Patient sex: M
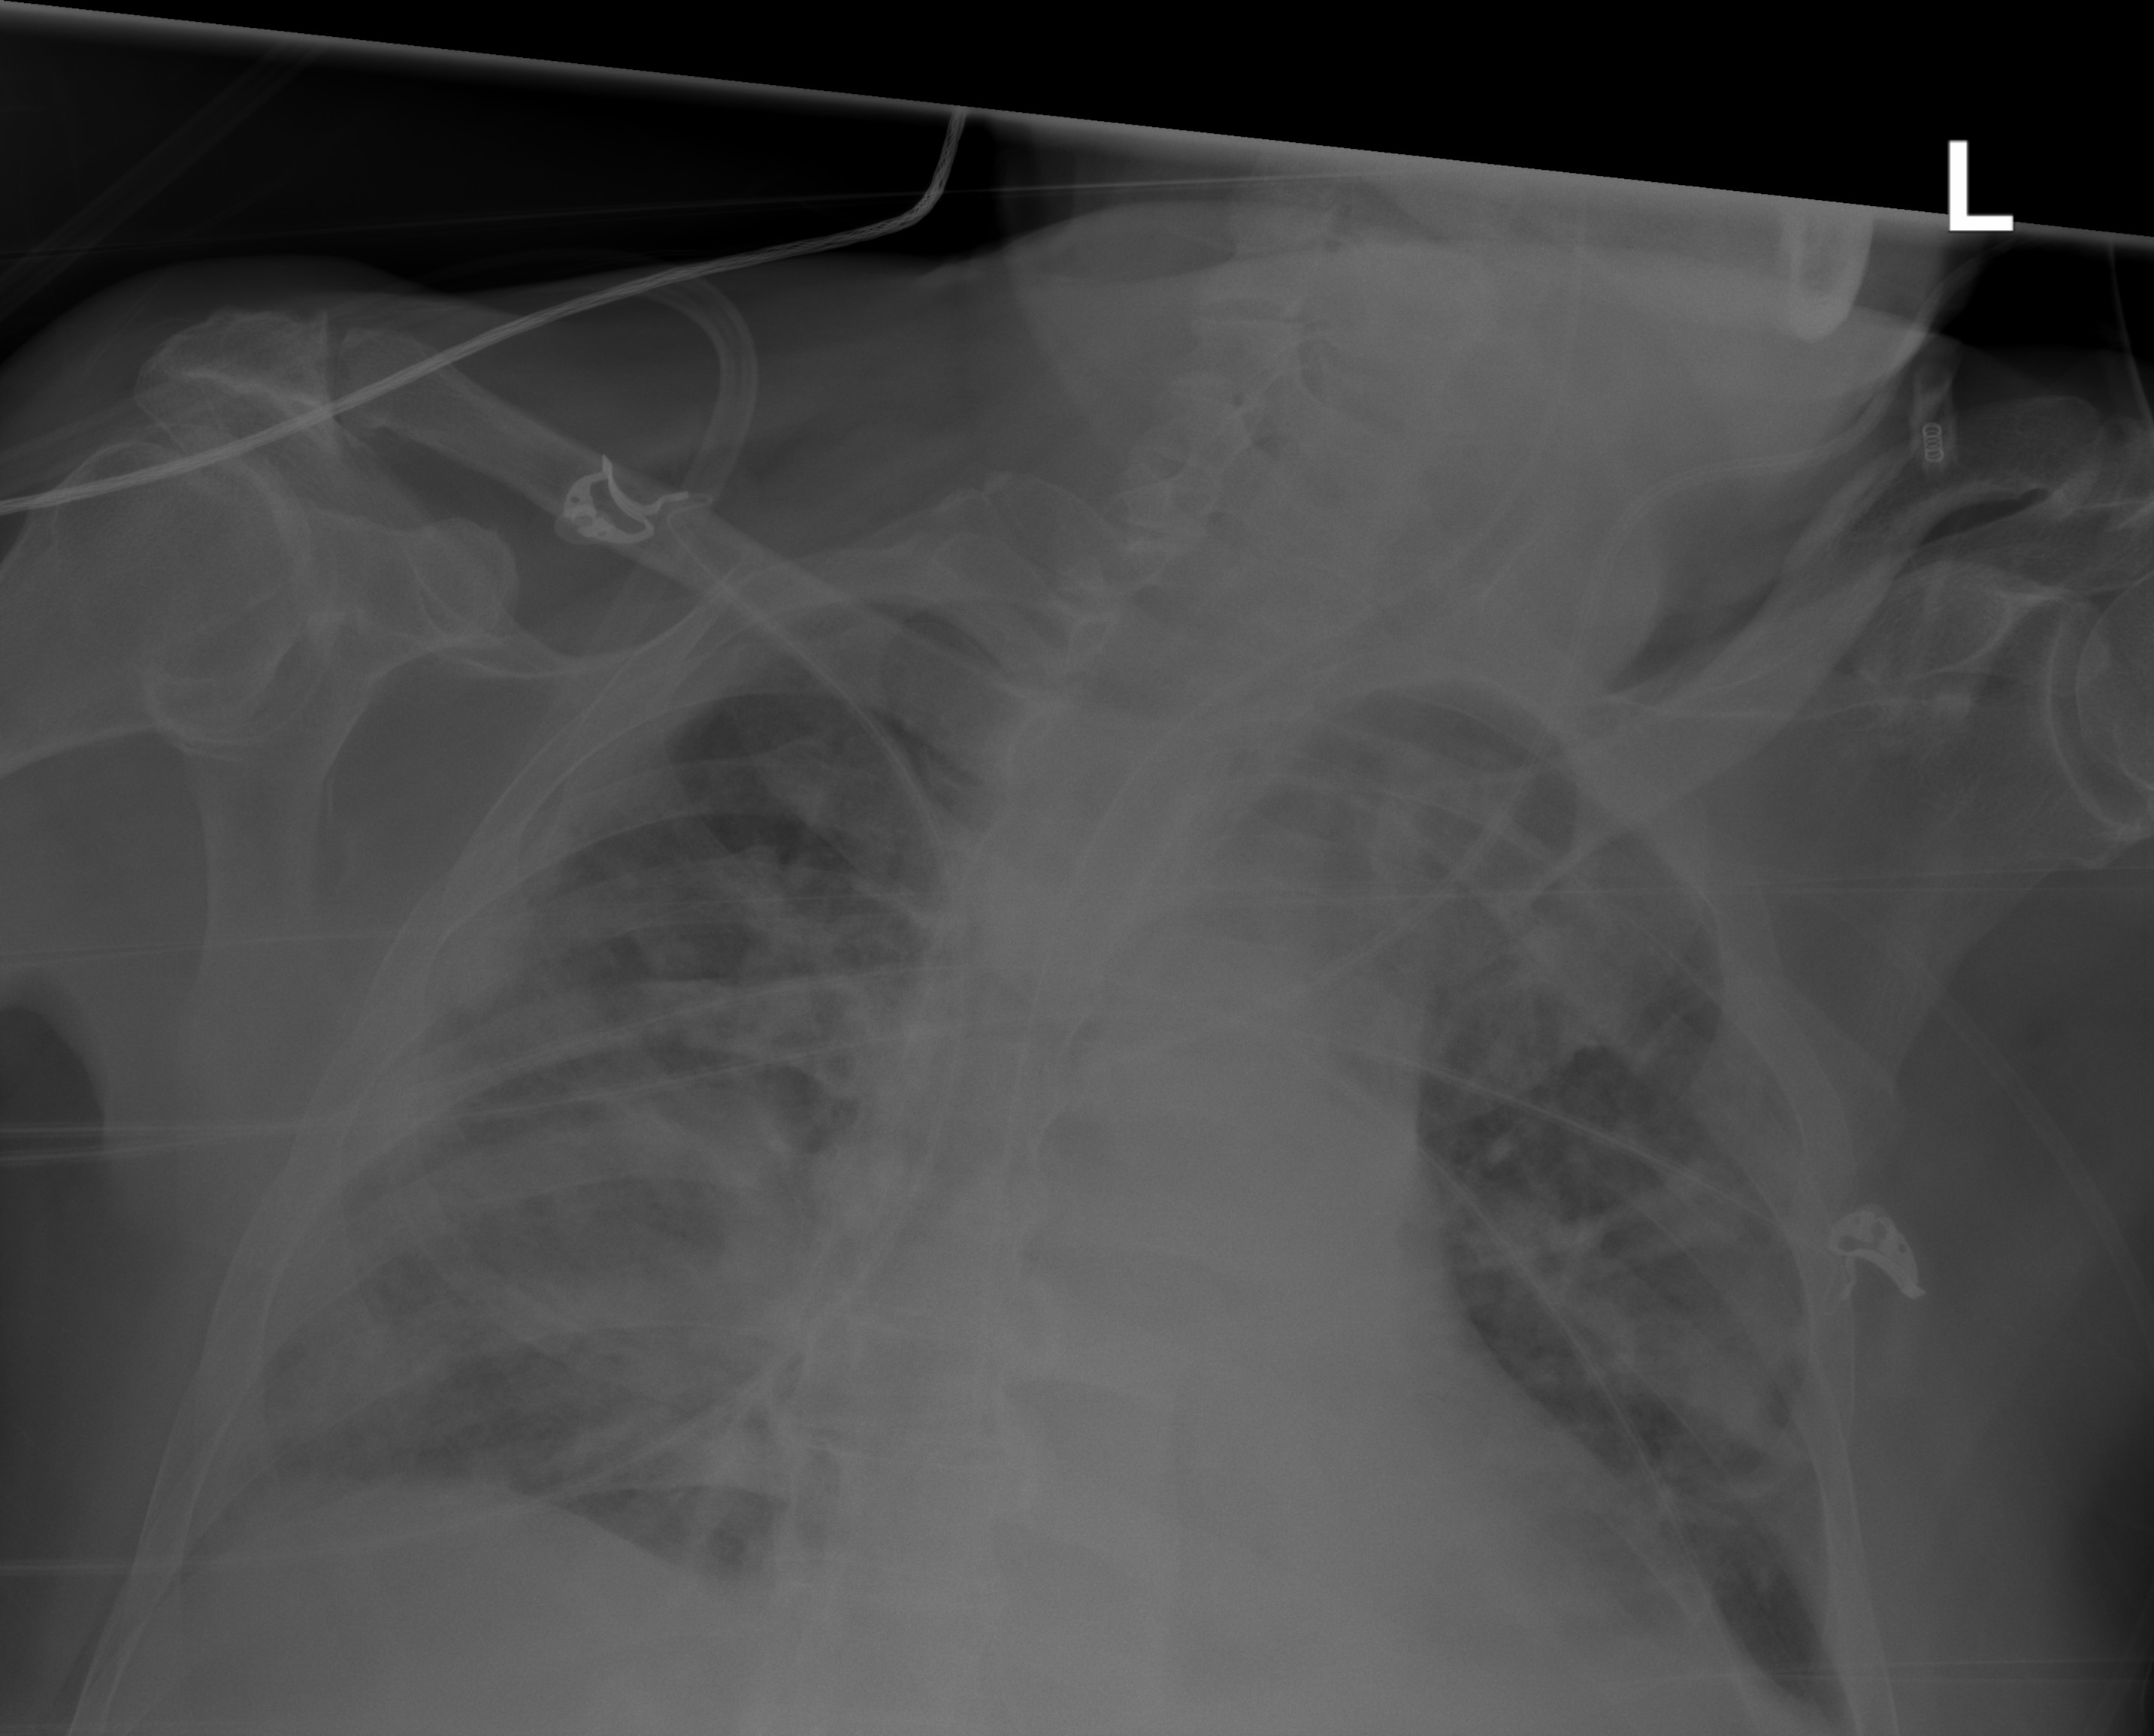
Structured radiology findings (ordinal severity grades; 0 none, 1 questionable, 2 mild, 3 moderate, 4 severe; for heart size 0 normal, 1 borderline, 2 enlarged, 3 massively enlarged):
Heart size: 1
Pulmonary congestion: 1
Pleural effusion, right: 0
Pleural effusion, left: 0
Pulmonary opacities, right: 3
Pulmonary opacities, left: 3
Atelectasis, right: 2
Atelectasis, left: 2